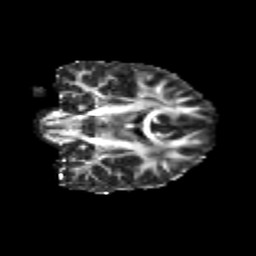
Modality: FA
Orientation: coronal
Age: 24
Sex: female
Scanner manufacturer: siemens
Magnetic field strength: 3 T
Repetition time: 3.5 s
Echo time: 0.113 s